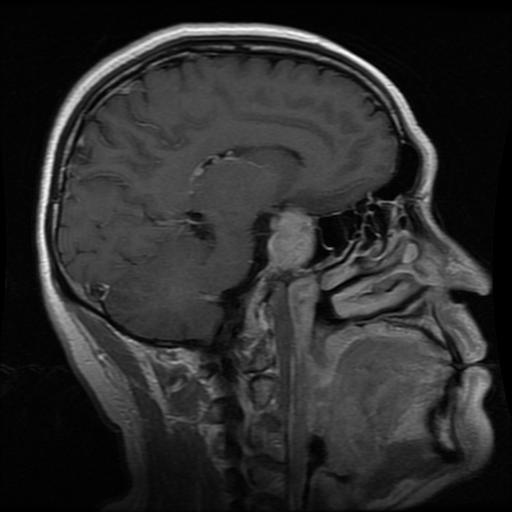
Label: pituitary